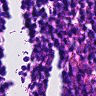
Metastatic tissue present: no